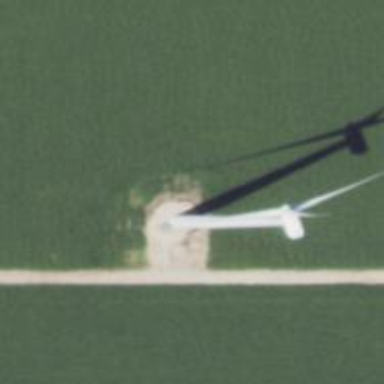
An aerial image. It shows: Wind generator powered by wind. The generator type is horizontal axis and it uses wind turbines.